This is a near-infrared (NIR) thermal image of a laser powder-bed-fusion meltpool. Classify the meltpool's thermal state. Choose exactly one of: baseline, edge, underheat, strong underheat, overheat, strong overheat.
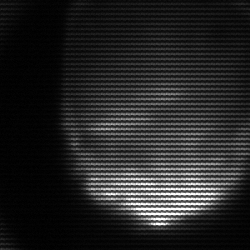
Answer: edge